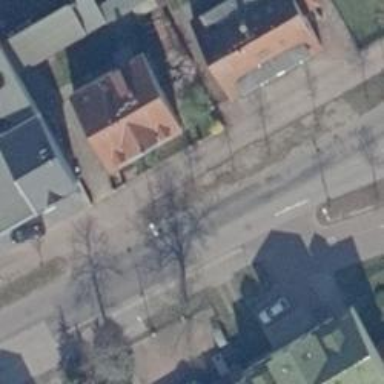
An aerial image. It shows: Secondary road with asphalt surface and dedicated cycle track.